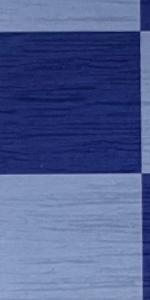
Label: Empty